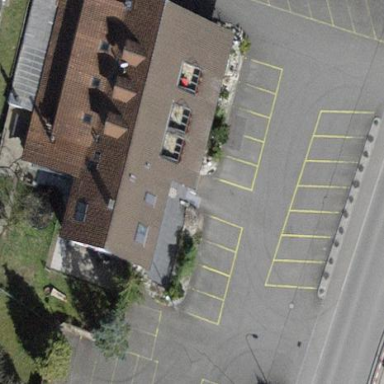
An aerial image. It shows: Parking area with asphalt surface.